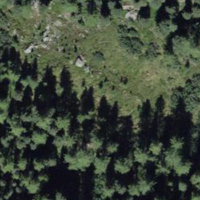
EUNIS habitat code: 43
Species observed at this site:
Silene acaulis
Viola calcarata
Nucifraga caryocatactes